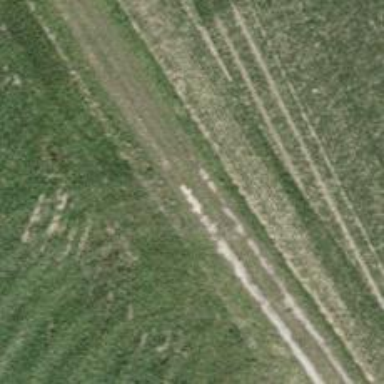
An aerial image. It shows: Track road with grade3 tracktype.